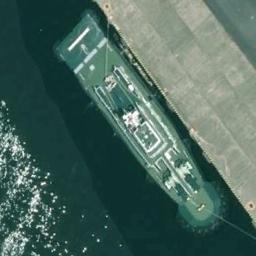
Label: ship